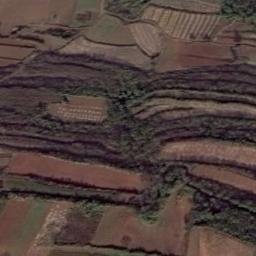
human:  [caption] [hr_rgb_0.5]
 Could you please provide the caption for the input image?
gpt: Half of the terraces are green and the other half are earthy yellow .

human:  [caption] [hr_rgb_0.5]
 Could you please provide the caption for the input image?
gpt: The bare terrace is next to some trees .

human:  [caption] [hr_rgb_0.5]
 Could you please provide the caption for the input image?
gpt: A large layer of brown and green mixed terraces .

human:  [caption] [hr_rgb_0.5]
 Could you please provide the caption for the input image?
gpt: Many trees are on the terrace .

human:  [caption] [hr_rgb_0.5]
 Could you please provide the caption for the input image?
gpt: There are some green bushes near the terraces .